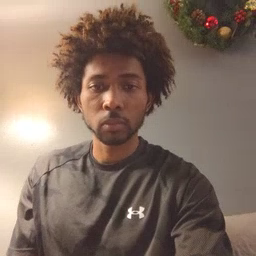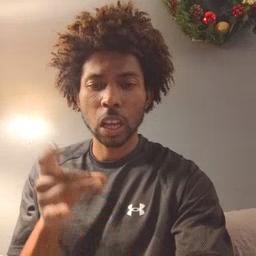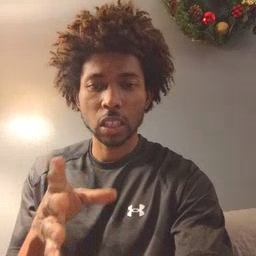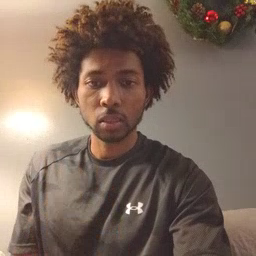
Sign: hate